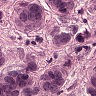
Metastatic tissue present: yes